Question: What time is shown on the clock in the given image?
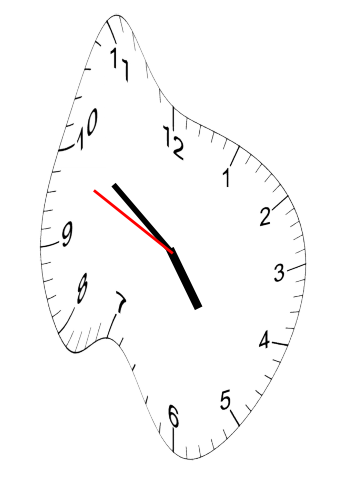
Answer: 04:50:49